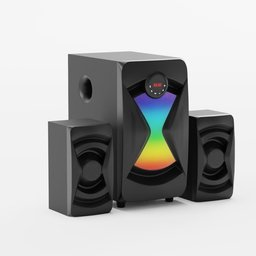
Label: electronics